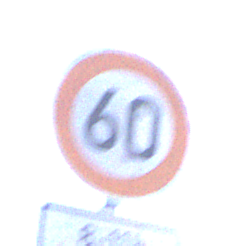
Verkehrszeichen: Geschwindigkeit60
Zusatzzeichen unten: ZeitangabenOhneBeschraenkungAufWochentage2
Umgebung: Roofed, Underpass
Tageszeit: Midday
Wetter: Clear
Licht: Natural
Jahreszeit: NotSpecified
Kontrast: LowContrast